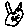
Label: cat